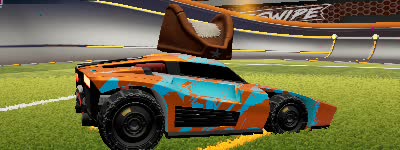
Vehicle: breakout